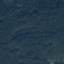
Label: Forest